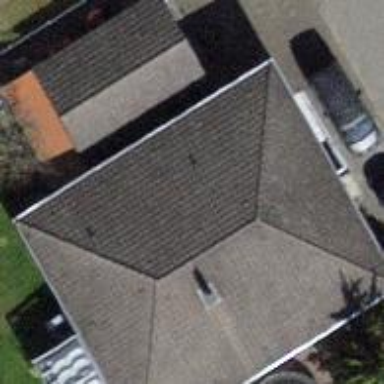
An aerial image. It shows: Building with tile roof.